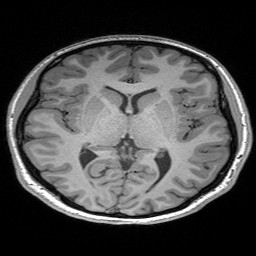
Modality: T1w
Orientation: coronal
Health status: healthy
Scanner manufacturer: siemens
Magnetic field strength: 3 T